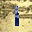
Label: 1